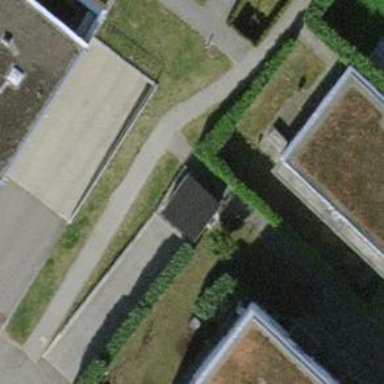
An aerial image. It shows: Parking entrance.